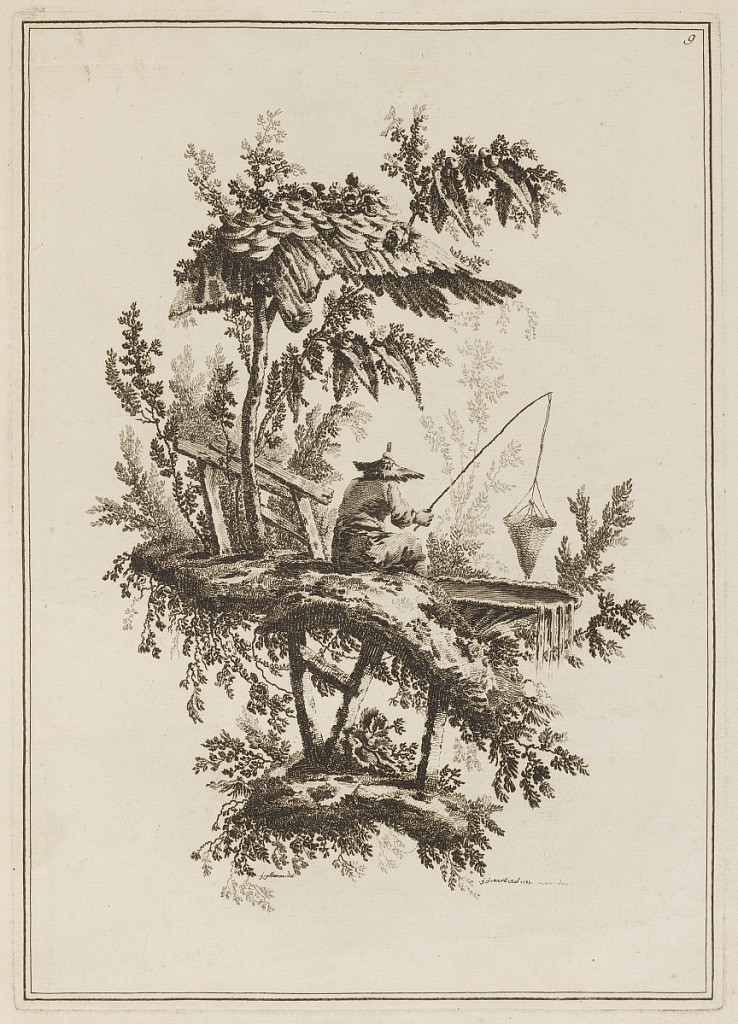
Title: Plate 9, "Suite de douze Pêcheurs et Chasseurs"
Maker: Jean-Baptiste Pillement, French, 1728–1808
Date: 1771
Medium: Etching on paper
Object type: Print
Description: Decorative landscape with a Chinese figure sitting under a tree fishing with a net. Two framing lines. Right top corner: "9". Bottom of the design: "j. pillement.del."; "j.j.avril.scul.1771….dece."